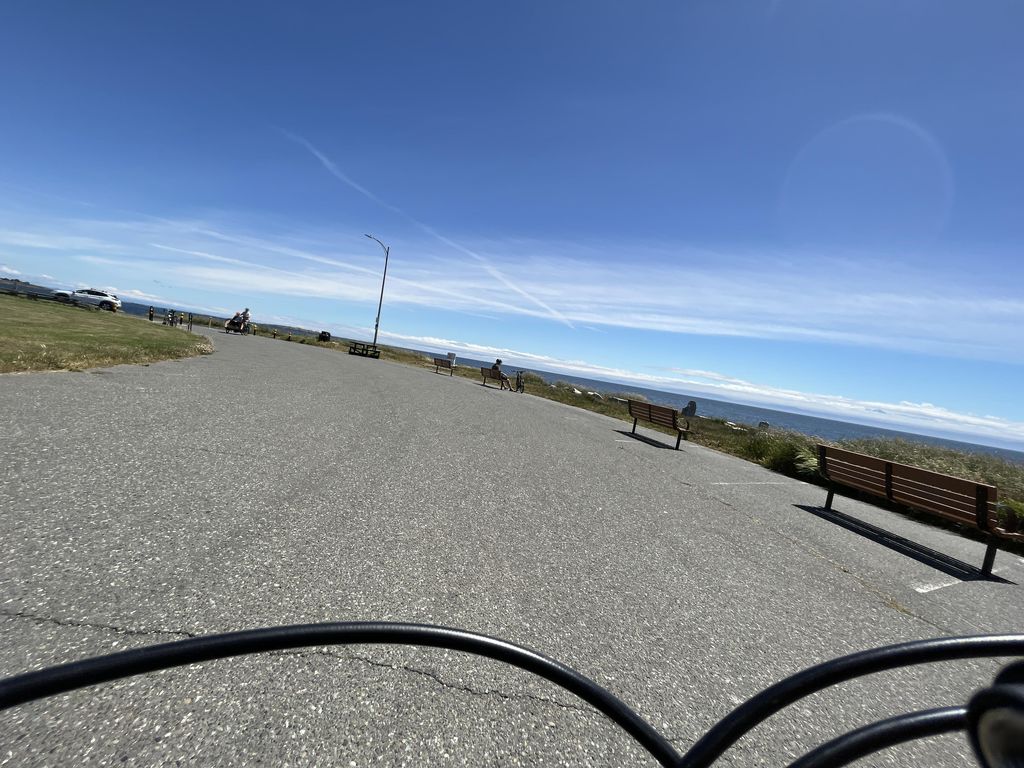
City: victoria